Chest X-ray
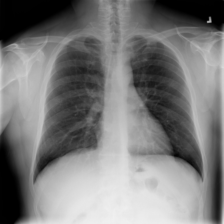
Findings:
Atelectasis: negative
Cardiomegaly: negative
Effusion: negative
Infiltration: negative
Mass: negative
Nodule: negative
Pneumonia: negative
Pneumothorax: negative
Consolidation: negative
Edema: negative
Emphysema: negative
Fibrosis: negative
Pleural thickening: negative
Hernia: negative